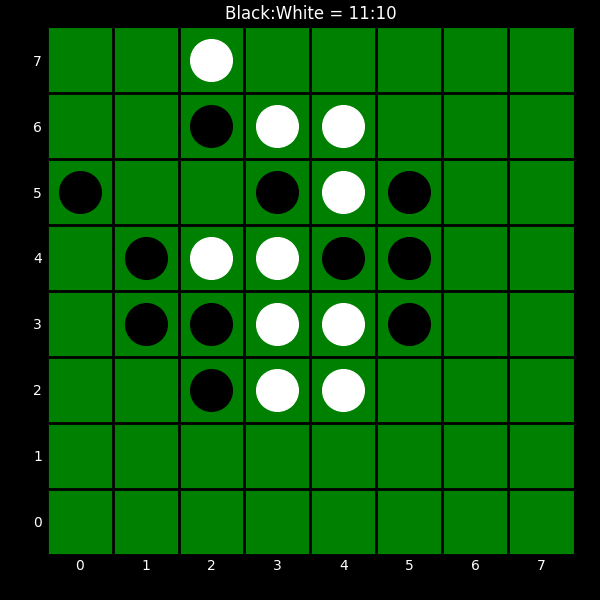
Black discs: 11
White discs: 10